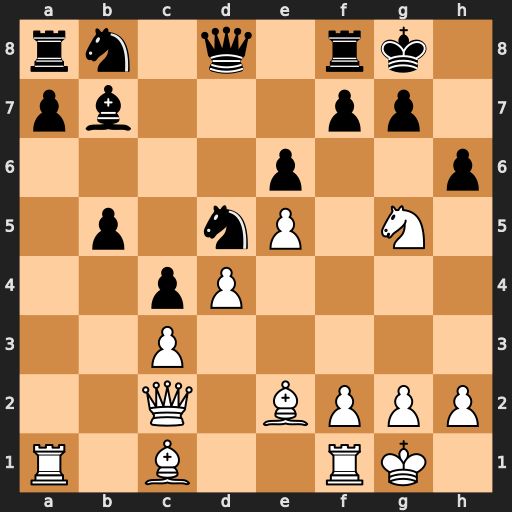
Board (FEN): rn1q1rk1/pb3pp1/4p2p/1p1nP1N1/2pP4/2P5/2Q1BPPP/R1B2RK1
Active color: w
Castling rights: -
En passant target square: -
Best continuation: Qh7#